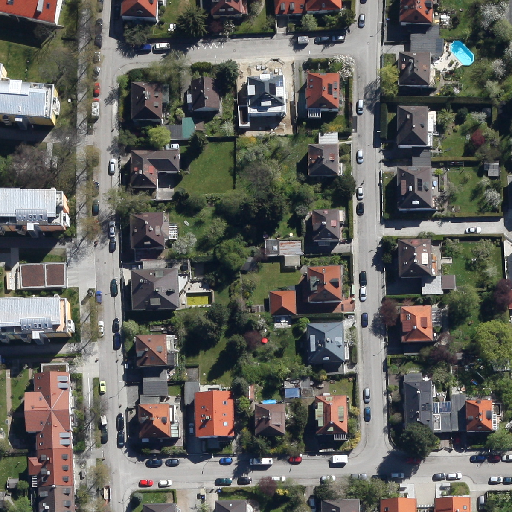
Referring expression: light-duty vehicle